Interaction volume radius: 5 \u00c5
Interaction volume height: 10 \u00c5
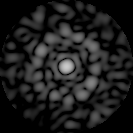
Disorder parameter: 0.9114